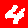
Digit: 4